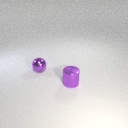
small purple metal cylinder in front of small purple metal sphere